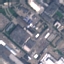
Land use / land cover: Industrial